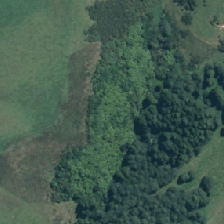
Land cover: broadleaved_indigenous_hardwood